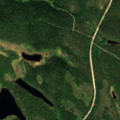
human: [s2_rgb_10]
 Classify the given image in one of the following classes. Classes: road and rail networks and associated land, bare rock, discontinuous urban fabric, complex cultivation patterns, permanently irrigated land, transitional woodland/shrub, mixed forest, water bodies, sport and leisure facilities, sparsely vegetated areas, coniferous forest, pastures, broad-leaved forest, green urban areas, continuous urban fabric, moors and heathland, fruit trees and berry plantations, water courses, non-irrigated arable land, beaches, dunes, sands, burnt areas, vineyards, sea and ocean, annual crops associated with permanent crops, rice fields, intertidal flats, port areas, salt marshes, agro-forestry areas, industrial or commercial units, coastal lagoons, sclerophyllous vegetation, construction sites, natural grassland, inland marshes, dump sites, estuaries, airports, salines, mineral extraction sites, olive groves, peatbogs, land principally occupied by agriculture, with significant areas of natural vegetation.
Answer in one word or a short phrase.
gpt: coniferous forest, transitional woodland/shrub